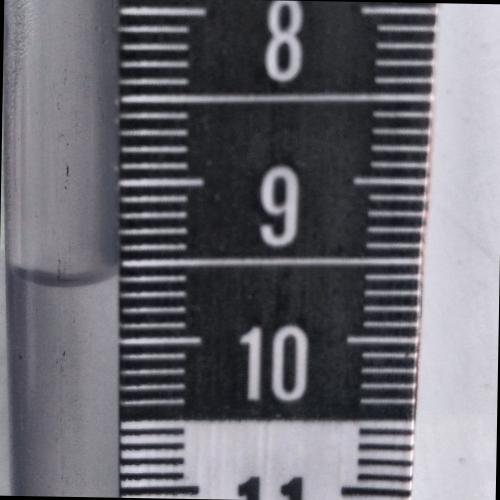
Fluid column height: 9.6 cm